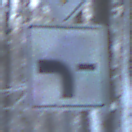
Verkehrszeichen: VerlaufVorfahrtsstrasse6
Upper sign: Vorfahrtsstrasse
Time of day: MorningAfternoon
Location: Outdoor (Nature)
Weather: Clear
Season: Winter
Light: Natural